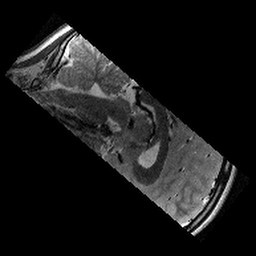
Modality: T2w
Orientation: sagittal
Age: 9
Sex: female
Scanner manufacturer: siemens
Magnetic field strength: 3 T
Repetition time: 9.23 s
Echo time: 0.067 s